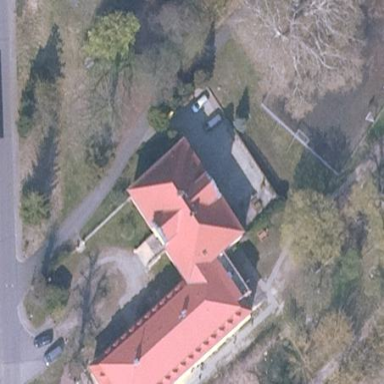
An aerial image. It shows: Historic manor building.